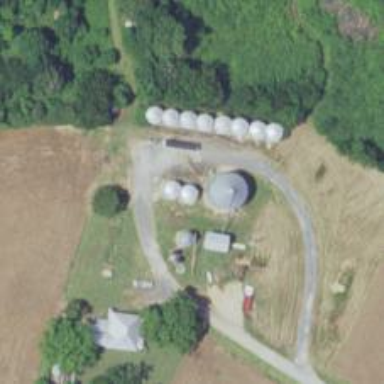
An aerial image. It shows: Silo.